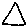
Label: triangle